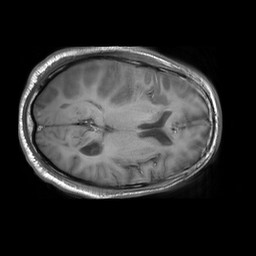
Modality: T1w
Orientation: axial
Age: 70
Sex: male
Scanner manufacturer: philips
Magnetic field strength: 3 T
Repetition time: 0.4 s
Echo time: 0.01005 s